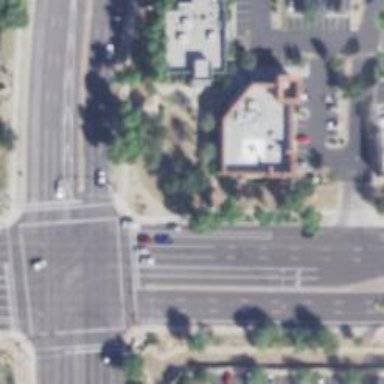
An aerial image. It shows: Solid stop line on the road marking.